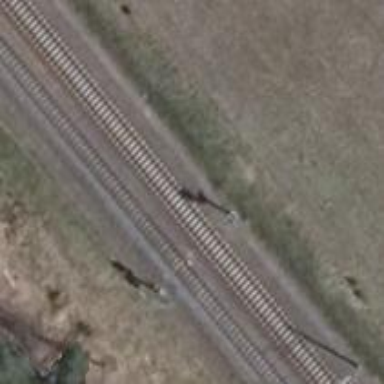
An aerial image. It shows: Light signal at railway crossing.